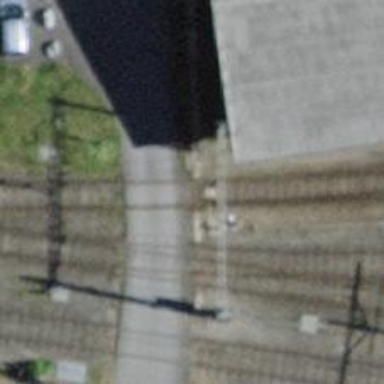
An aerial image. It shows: Railway switch.